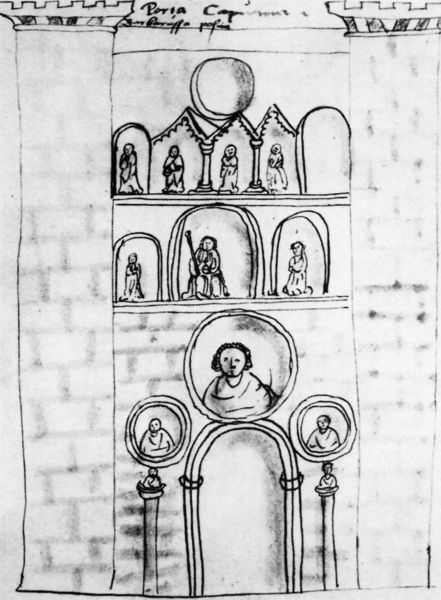
Titel: Bogen der Capua Fassade um 1500
Institution: Wien, Österreichische Nationalbibliothek
Schlagwörter: menschen, skizze, zeichnung, haus, kirche, gewand, turm, bogen, stab, giebel, zinnen, mond, kreise, herrscher, christlich, mittelalter, heilige, büsten, druchgang, spitzdach, esichter